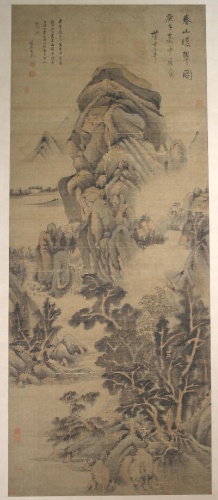
Title: 明    董其昌   春山暖翠圖    軸|Spring Mountains over Warm Greenery
Artist: Dong Qichang
Artist bio: Chinese, 1555–1636
Date: dated 1630
Object type: Hanging scroll
Classification: Paintings
Medium: Hanging scroll; ink and color on silk
Culture: China
Period: Ming dynasty (1368–1644)
Dimensions: Image: 91 × 37 in. (231.1 × 94 cm)
Overall with mounting: 10 ft. 10 7/8 in. × 46 1/8 in. (332.4 × 117.2 cm)
Overall with knobs: 10 ft. 10 7/8 in. × 50 1/2 in. (332.4 × 128.3 cm)
Department: Asian Art
Credit line: Bequest of John M. Crawford Jr., 1988
Accession year: 1989
Repository: Metropolitan Museum of Art, New York, NY
Tags: Mountains|Landscapes